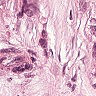
Metastatic tissue present: yes